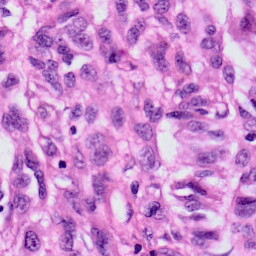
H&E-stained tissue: Skin